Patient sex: F
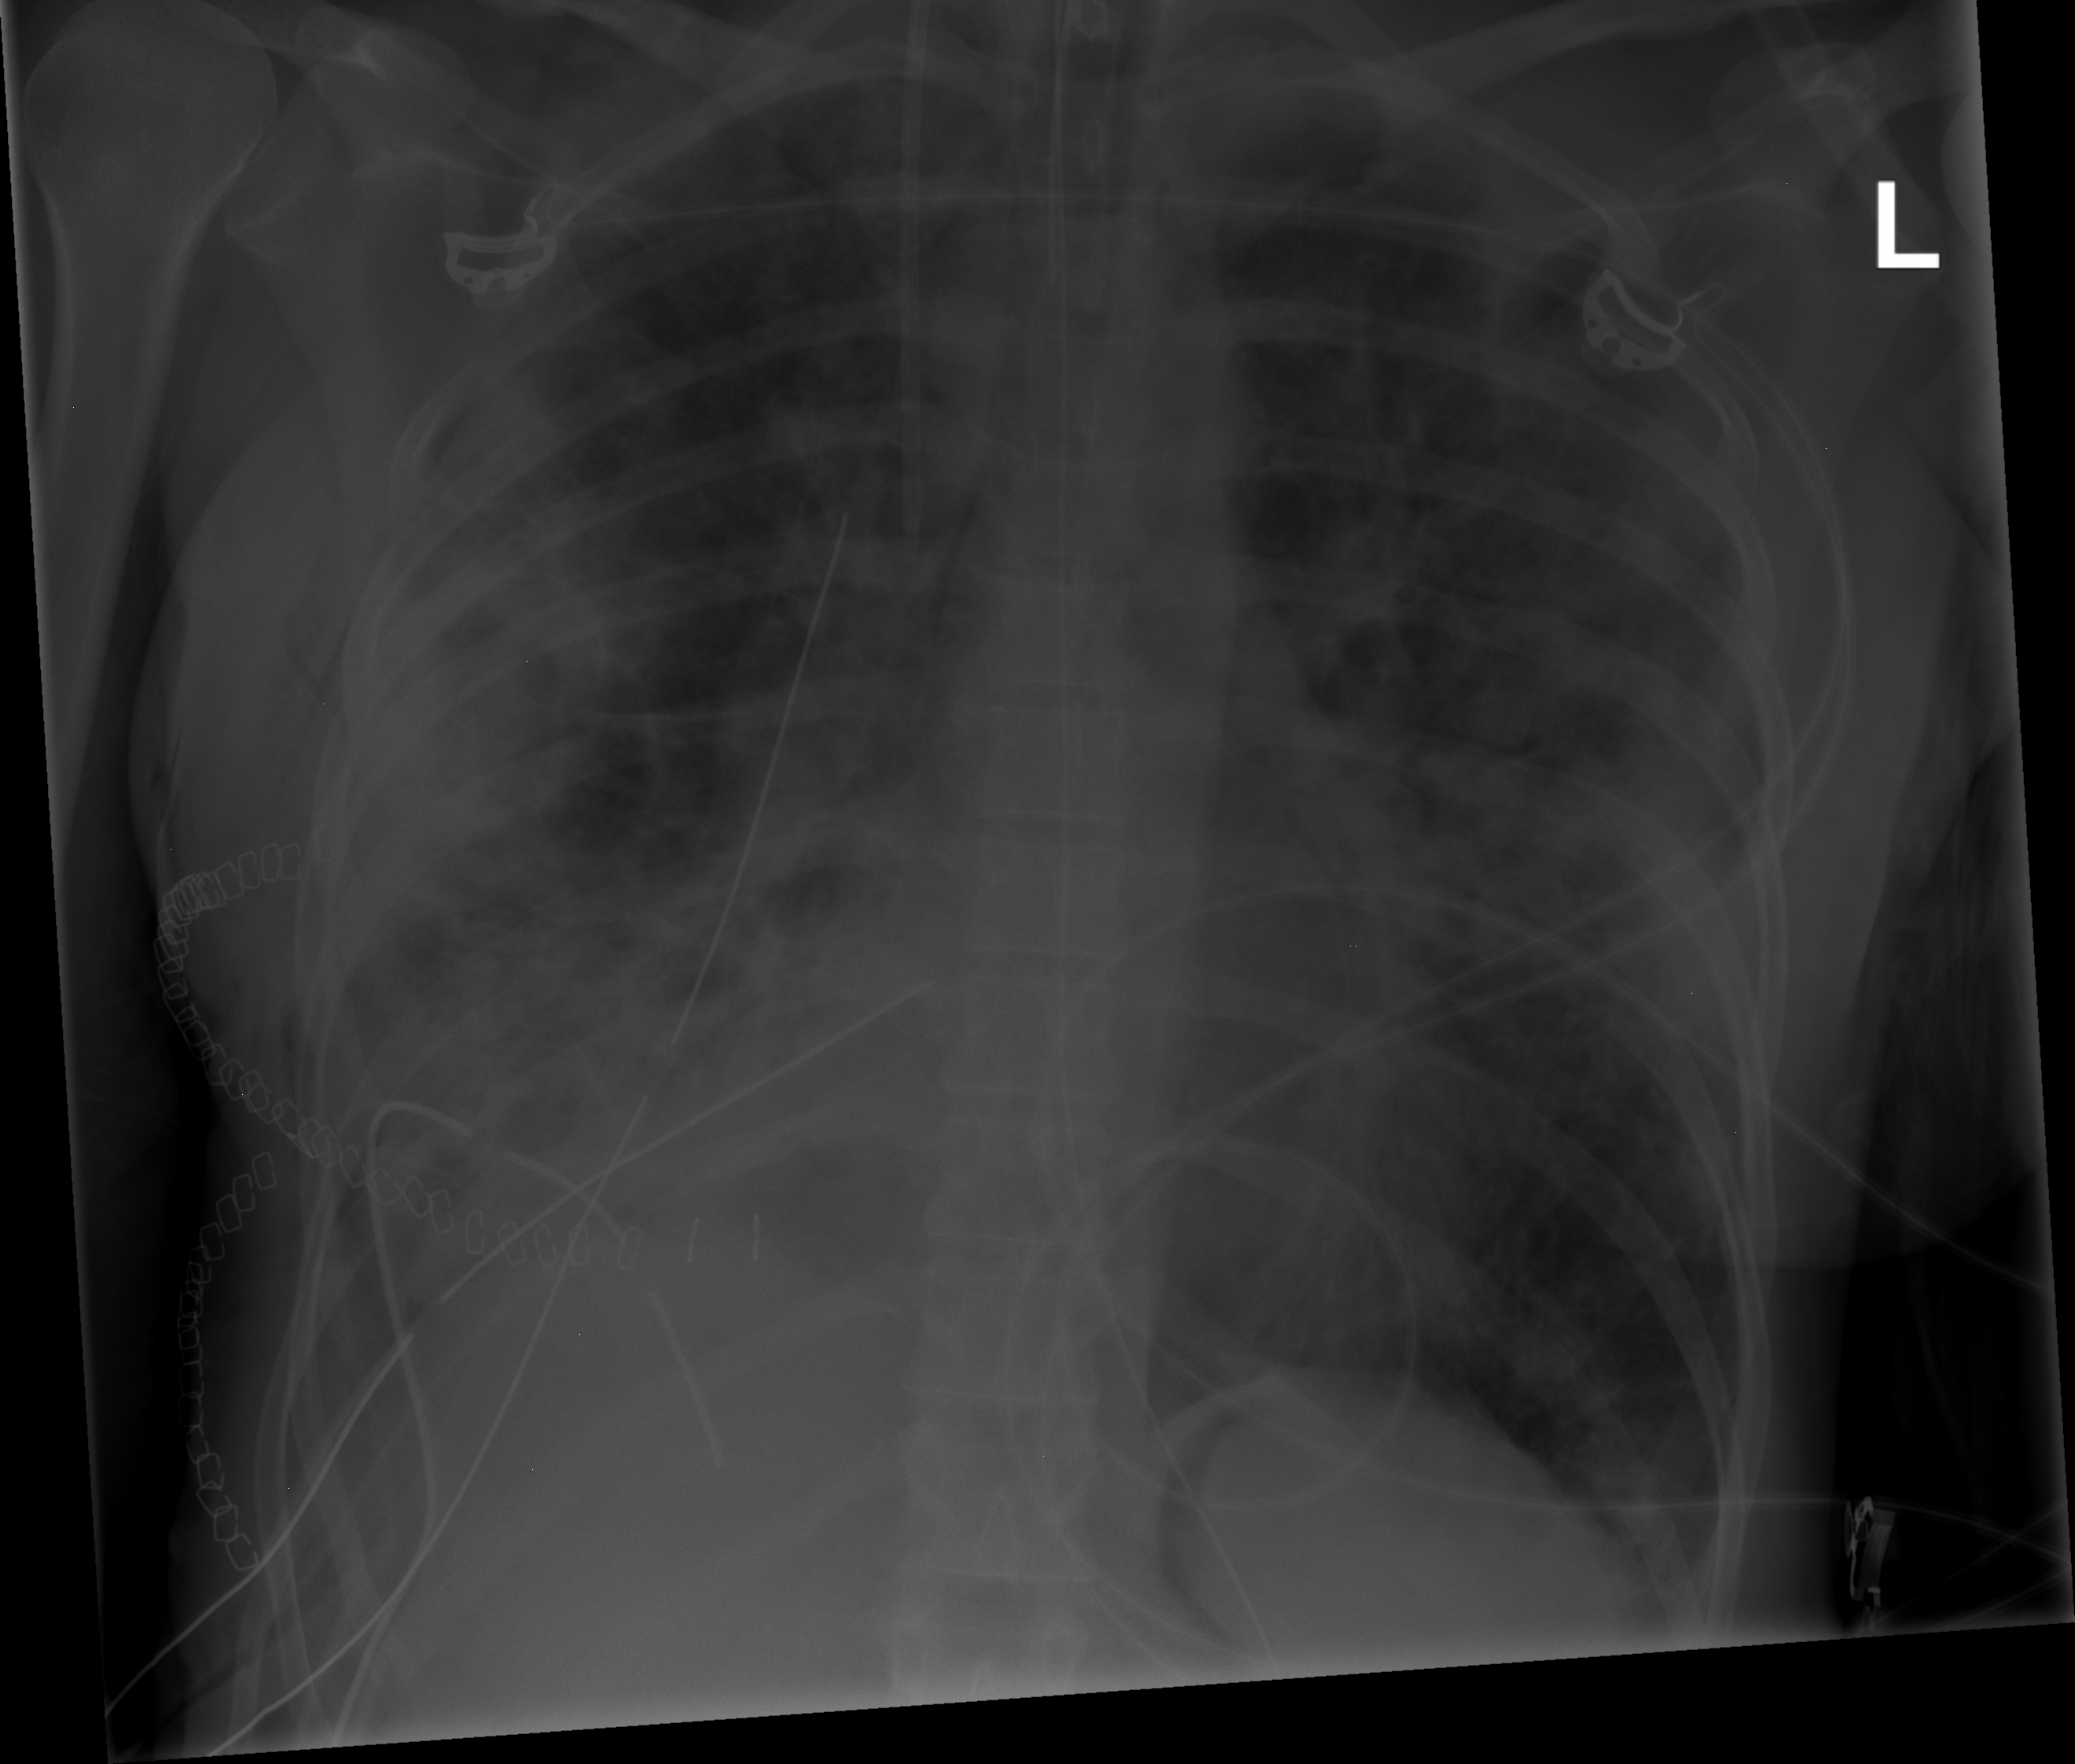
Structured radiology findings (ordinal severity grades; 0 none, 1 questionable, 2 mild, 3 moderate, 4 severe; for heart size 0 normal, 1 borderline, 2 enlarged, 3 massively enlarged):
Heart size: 0
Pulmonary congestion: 0
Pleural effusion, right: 3
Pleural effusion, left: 0
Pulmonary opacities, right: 4
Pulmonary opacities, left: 4
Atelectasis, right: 3
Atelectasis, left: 2